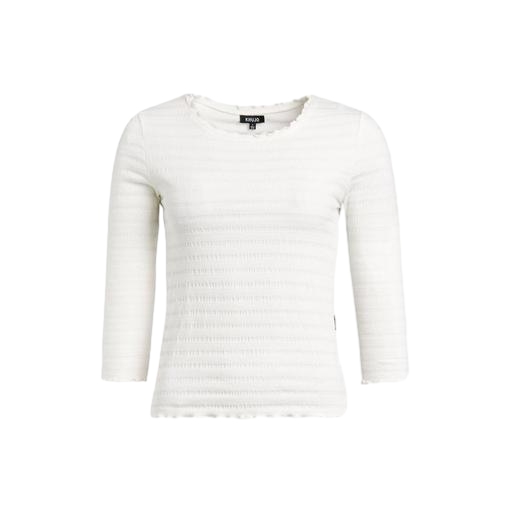
white three-quarter-sleeve top only macy, white long-sleeve plissé, white ruffle-trimmed jersey top, white background